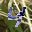
Label: 4